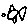
Label: fish